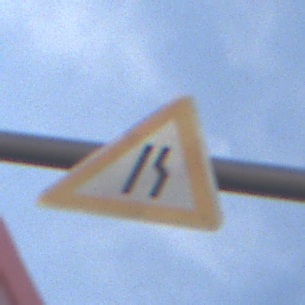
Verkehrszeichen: EinseitigVerengteFahrbahnRechts
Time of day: MorningAfternoon
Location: Outdoor (Special)
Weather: PartlyCloudy
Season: NotSpecified
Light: Natural